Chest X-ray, PA view. Patient: 47 years old, sex F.
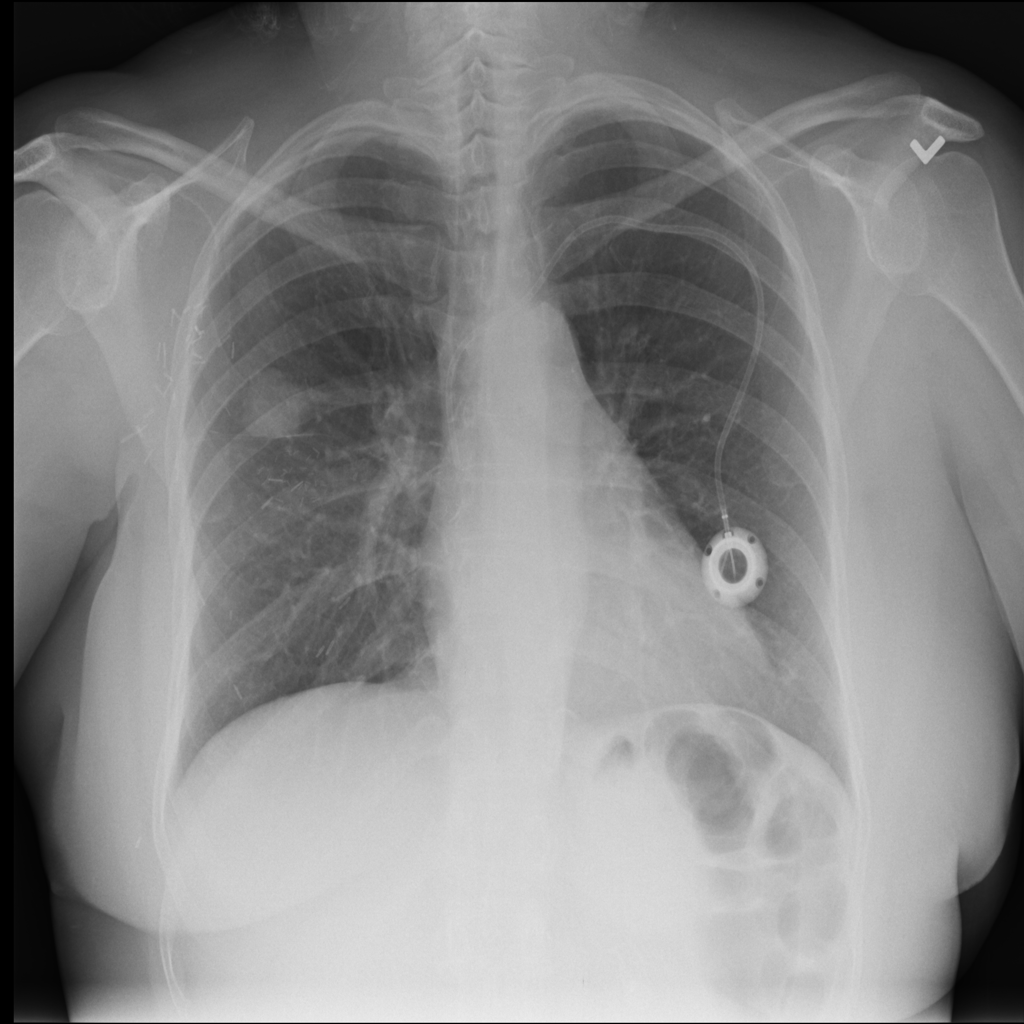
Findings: No Finding